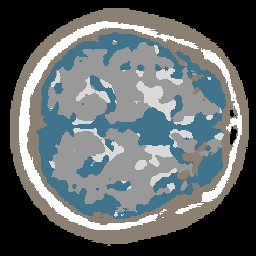
Label: no_lesion